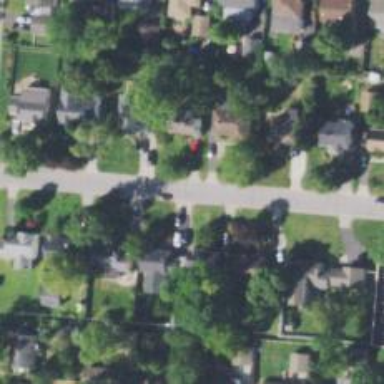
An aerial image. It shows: Residential driveway used as service road.